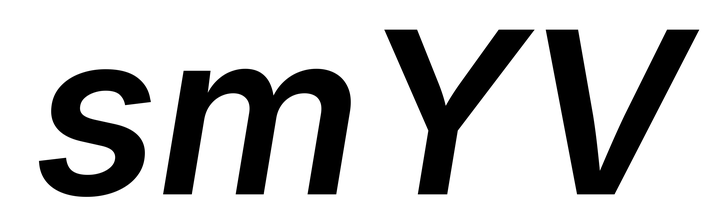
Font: Inter-Italic_SemiBold_Italic